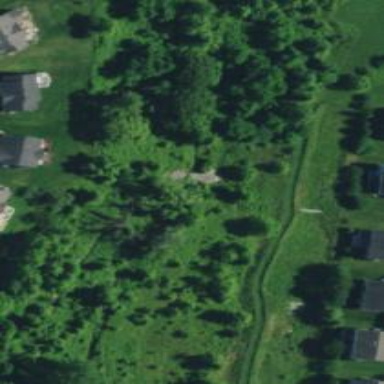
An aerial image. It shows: Path with asphalt surface. This path used to be golf cart path when the area was golf course.